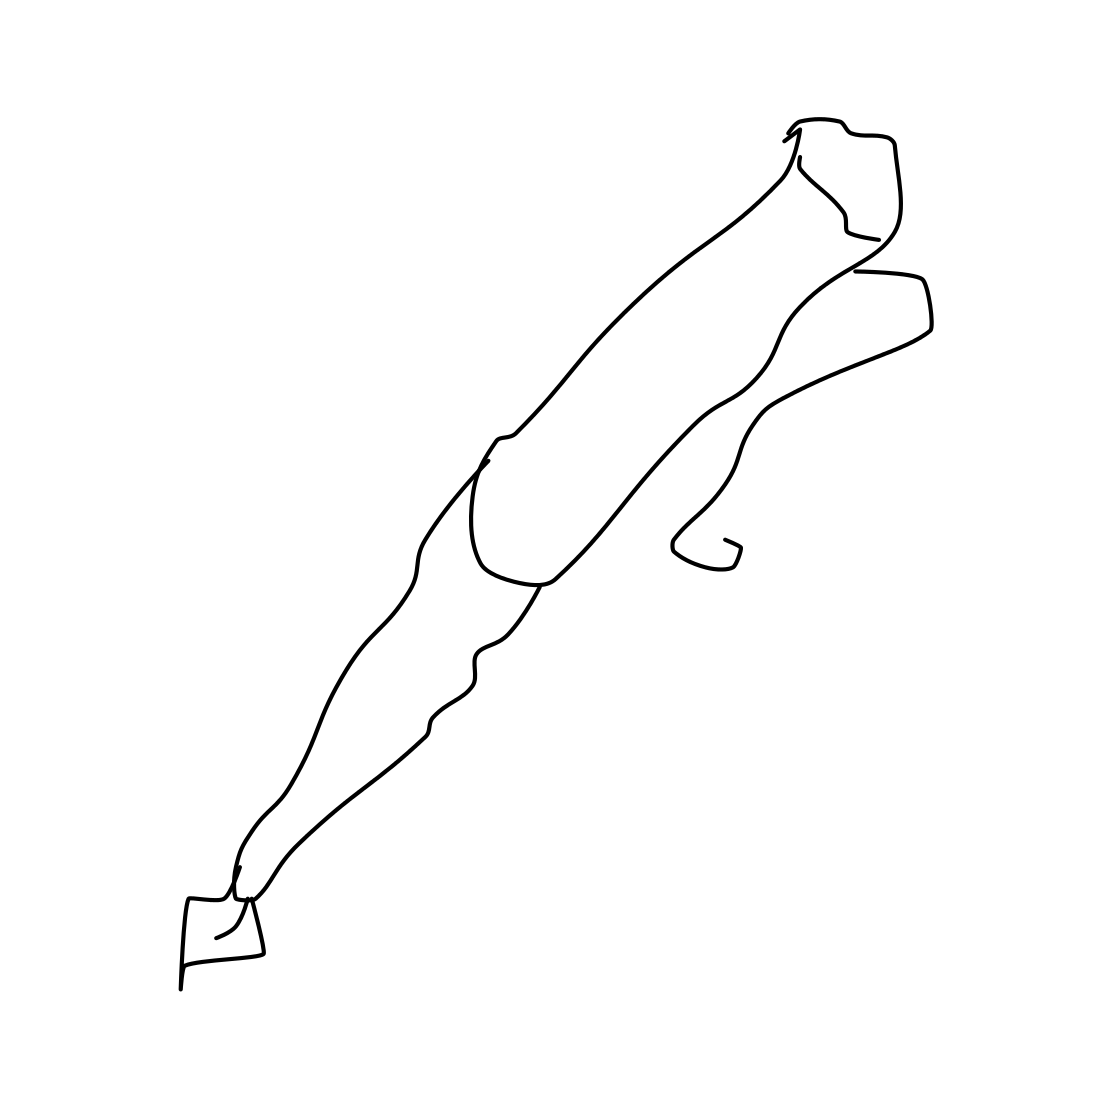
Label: pen